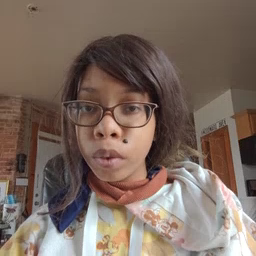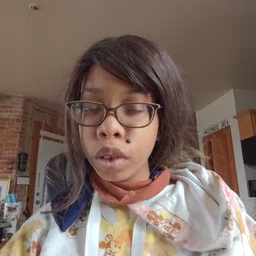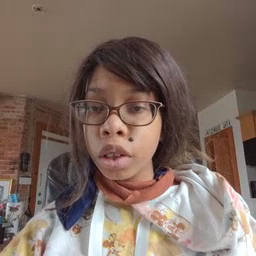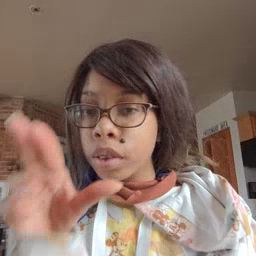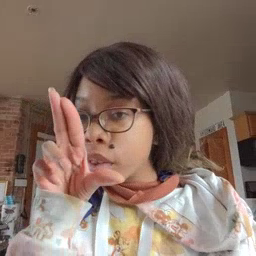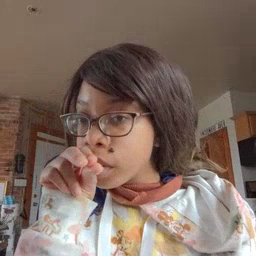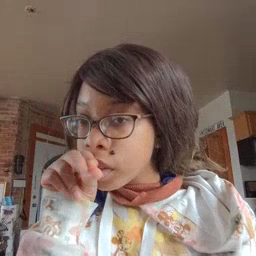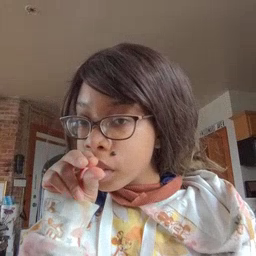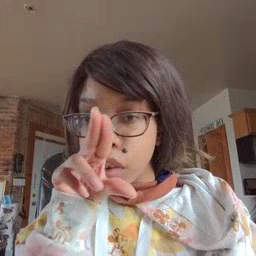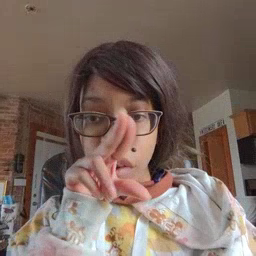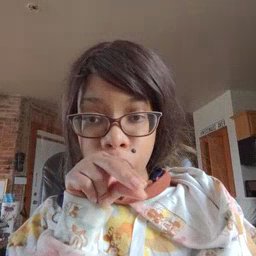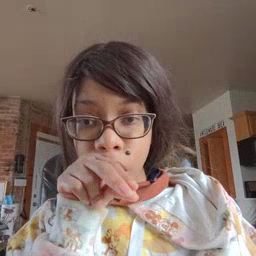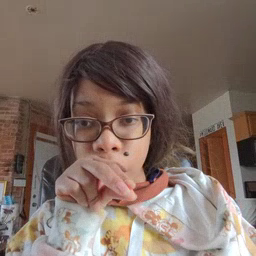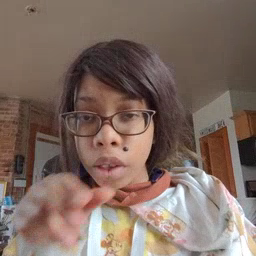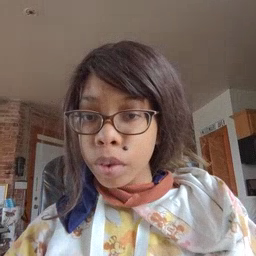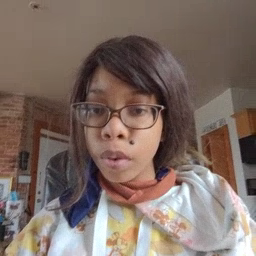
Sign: duck